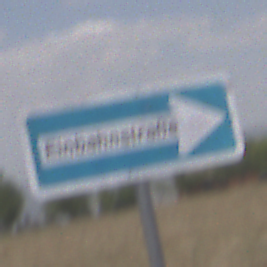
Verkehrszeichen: EinbahnstrasseRechtsweisend
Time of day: Midday
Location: Outdoor (Nature)
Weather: PartlyCloudy
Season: NotSpecified
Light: Natural